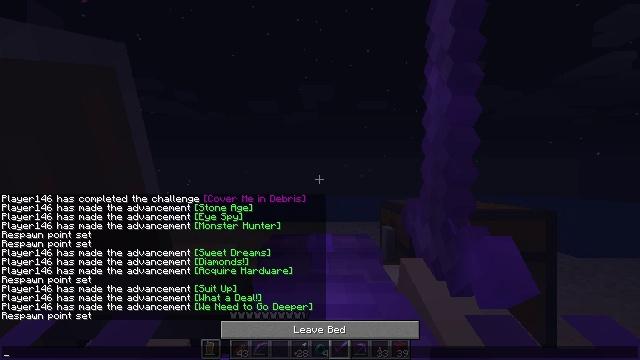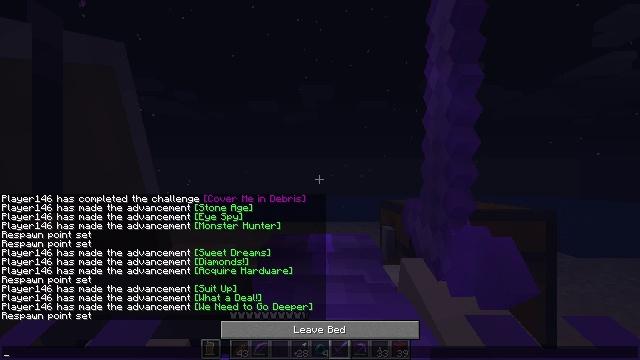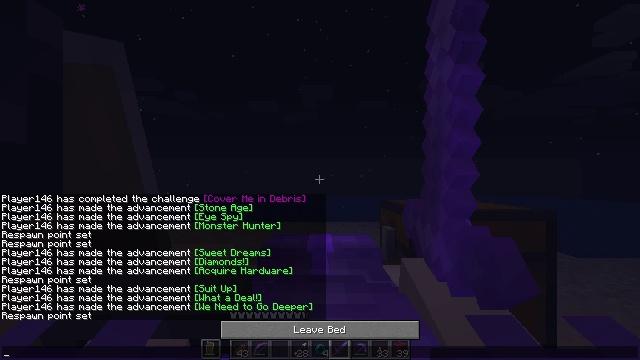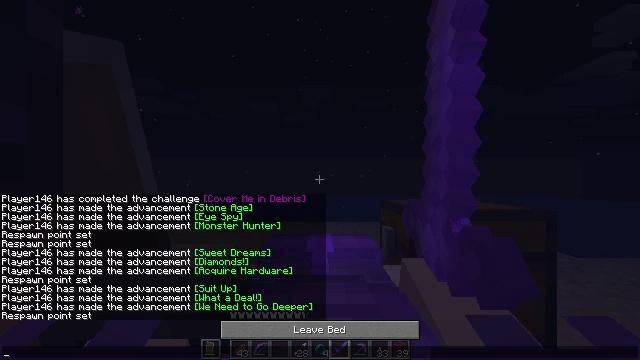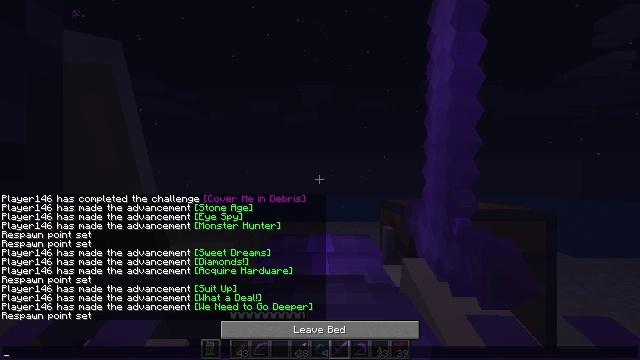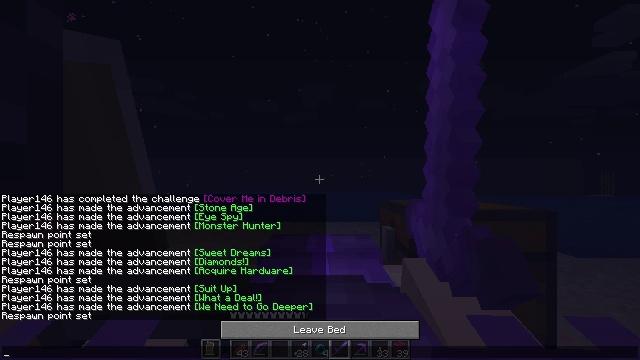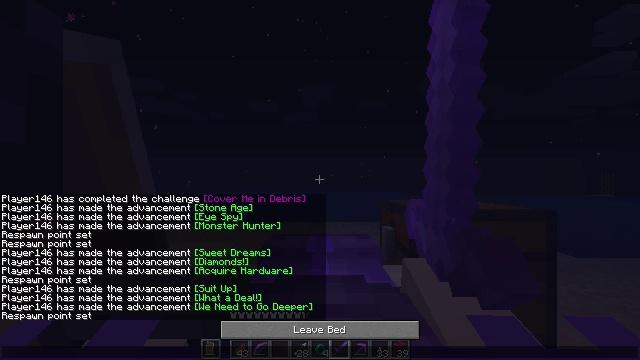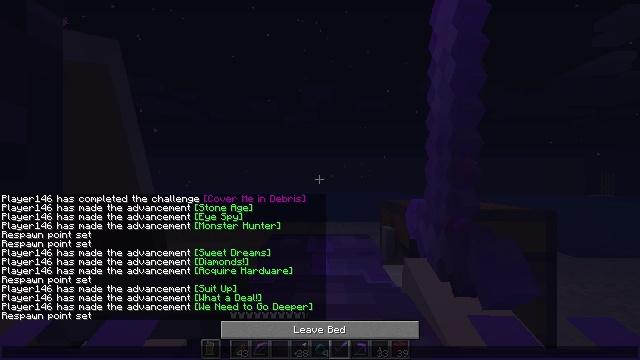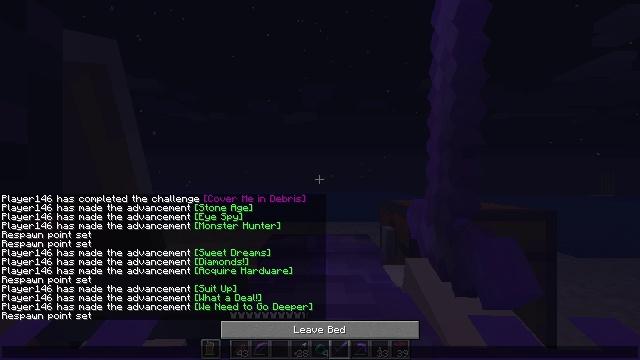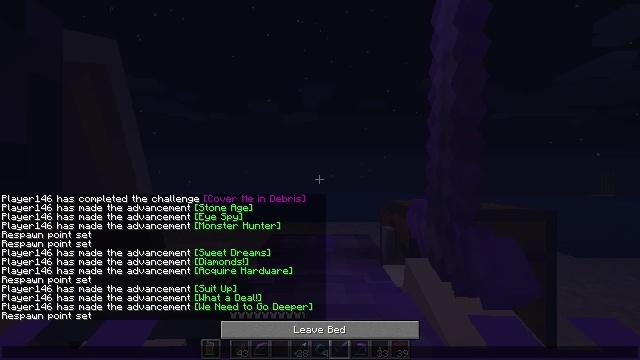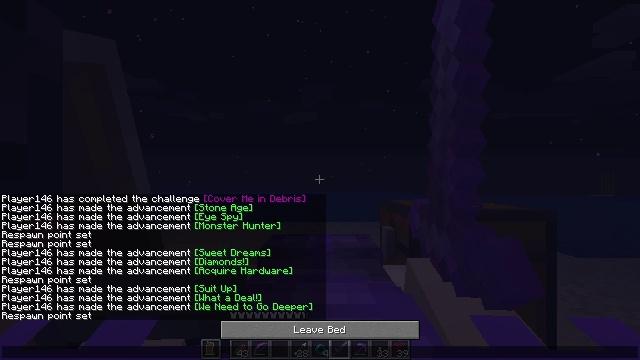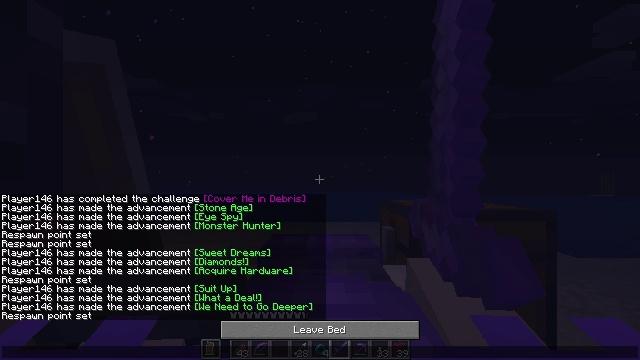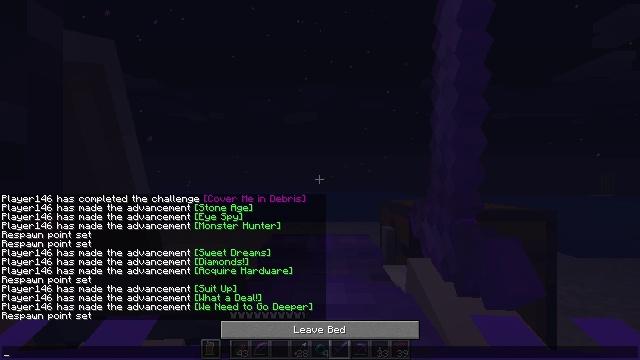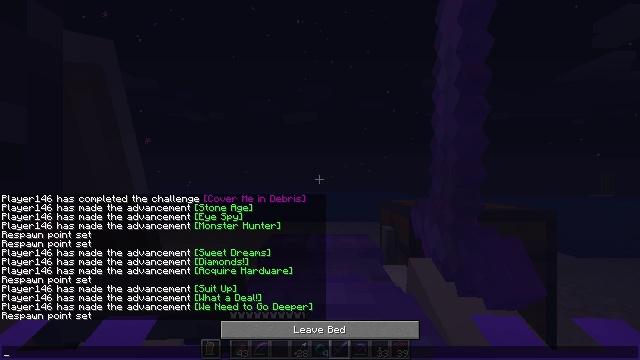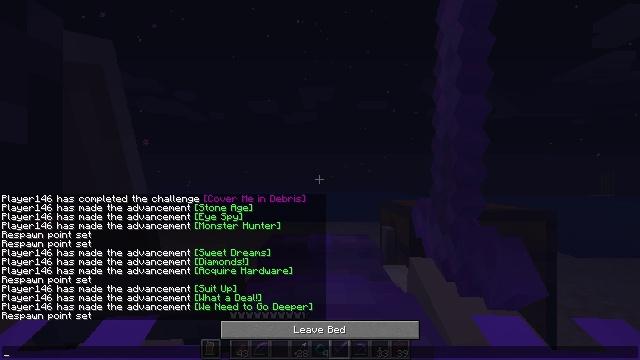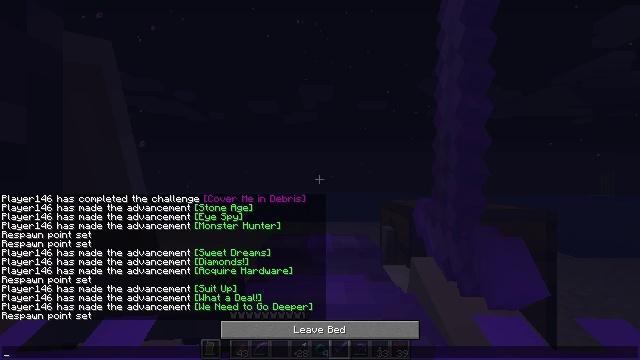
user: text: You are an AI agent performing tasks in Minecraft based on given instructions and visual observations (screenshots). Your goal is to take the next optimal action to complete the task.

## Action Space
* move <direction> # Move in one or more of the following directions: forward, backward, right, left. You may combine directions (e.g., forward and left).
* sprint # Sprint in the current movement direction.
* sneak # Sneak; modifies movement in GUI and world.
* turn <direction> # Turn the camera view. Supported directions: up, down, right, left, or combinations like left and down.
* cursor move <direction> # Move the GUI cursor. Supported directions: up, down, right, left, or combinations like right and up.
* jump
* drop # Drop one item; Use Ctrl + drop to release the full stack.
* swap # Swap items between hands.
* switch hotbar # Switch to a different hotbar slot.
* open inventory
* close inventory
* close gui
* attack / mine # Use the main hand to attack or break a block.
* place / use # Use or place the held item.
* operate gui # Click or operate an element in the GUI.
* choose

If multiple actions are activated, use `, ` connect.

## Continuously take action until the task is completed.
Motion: motion action
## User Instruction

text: Use the crafting interface to make blaze powder from blaze rods.
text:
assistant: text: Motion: no_op
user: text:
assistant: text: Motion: no_op
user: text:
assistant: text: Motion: no_op
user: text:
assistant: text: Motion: no_op
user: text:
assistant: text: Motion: no_op
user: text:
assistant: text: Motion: no_op
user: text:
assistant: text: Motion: no_op
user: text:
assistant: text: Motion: no_op
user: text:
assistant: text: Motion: no_op
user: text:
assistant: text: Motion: no_op
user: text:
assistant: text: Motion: no_op
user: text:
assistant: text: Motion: no_op
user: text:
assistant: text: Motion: no_op
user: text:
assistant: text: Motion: no_op
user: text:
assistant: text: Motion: no_op
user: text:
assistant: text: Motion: no_op
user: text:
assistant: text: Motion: no_op
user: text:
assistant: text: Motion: no_op
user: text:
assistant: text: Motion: no_op
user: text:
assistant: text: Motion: no_op
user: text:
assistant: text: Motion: no_op
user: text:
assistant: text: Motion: no_op
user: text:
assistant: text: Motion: no_op
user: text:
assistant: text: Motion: no_op
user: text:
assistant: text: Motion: no_op
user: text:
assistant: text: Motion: no_op
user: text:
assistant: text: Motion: no_op
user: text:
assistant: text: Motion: no_op
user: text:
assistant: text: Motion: no_op
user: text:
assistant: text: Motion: no_op